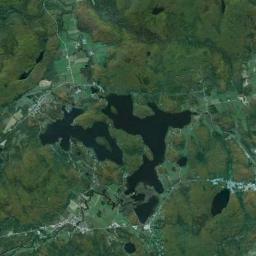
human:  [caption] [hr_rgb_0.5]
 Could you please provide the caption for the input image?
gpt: There are a few lakes and a meandering river in this wetland .

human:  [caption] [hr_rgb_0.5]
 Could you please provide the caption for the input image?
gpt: Many waters of different sizes are surrounded by wetlands .

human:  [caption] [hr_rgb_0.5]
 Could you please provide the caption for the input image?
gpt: The wetland consists of green plants and water .

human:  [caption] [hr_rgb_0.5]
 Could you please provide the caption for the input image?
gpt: There is a large green area in a lake in a wetland with lush greenery and several roads and many houses .

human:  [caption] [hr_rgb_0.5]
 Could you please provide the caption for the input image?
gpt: There are many green areas and some water areas on the wetland .